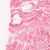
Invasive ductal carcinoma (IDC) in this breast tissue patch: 0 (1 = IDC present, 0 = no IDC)